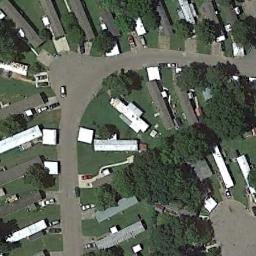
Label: mobile_home_park